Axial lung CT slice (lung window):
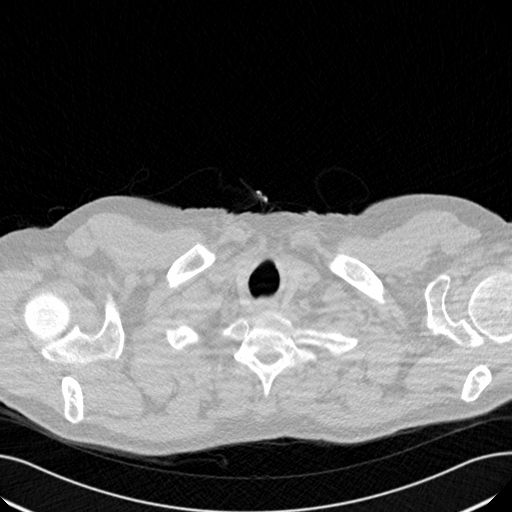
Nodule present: no